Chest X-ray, AP view. Patient: 35 years old, sex F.
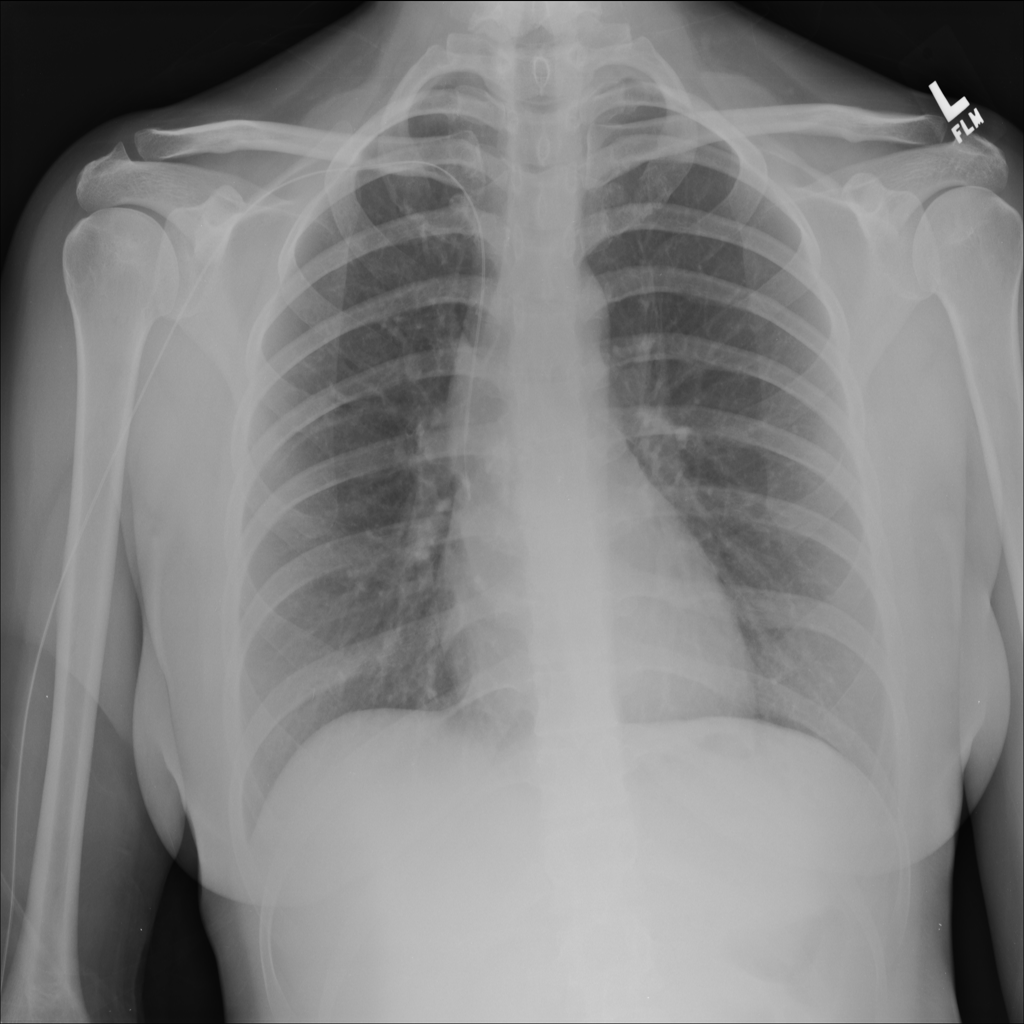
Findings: No Finding